Question: I want to add a button and associate menu to it , I mean like the screen shot in the following link be appear containing uipicker
I want to implement as attached uipicker as in the following screenshot:
Original Image: <URL>
any suggession please
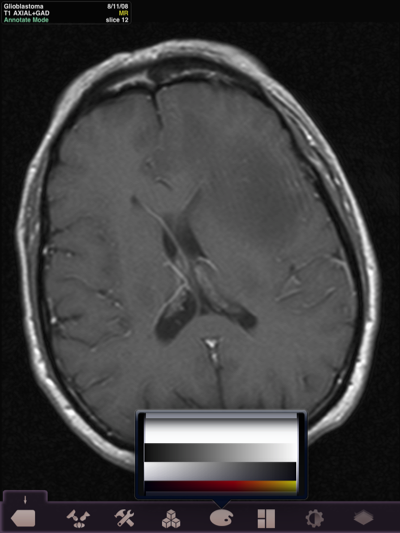
Answer: you can easily implement it using a uiscrollview. just create all the stuff in uiscrollview and appear it here..